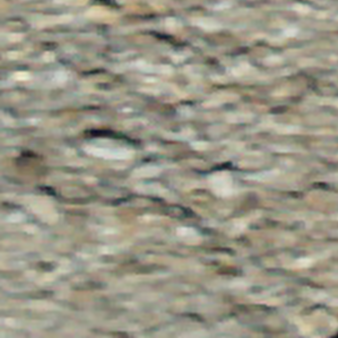
Label: other